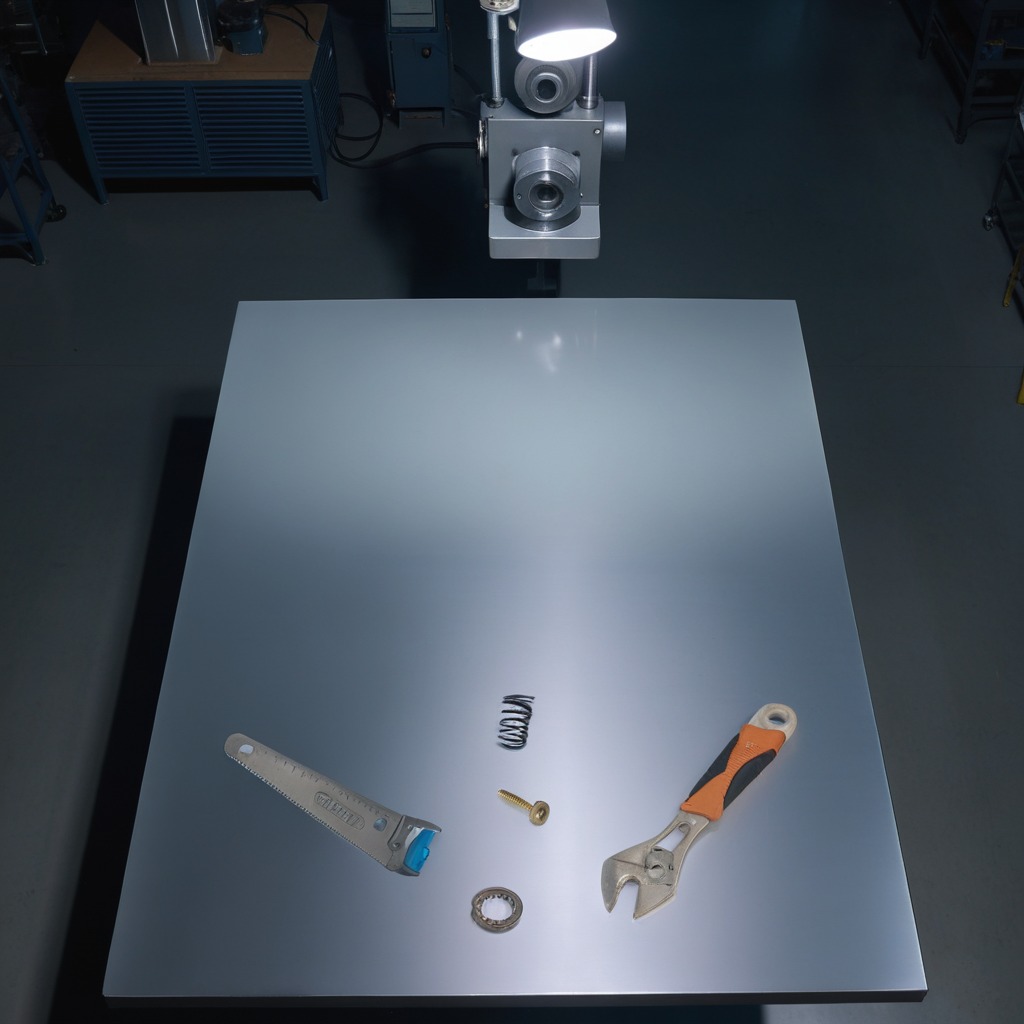
A flat metal washer, a metal machine screw, a coiled metal spring, a handheld metal saw, and a wrench are lying on the tabletop.